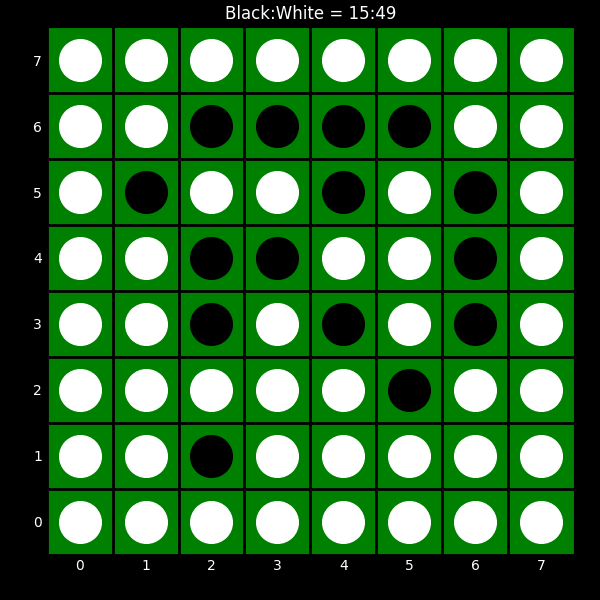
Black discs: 15
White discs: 49